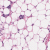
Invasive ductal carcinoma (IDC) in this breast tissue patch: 0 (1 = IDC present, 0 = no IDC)